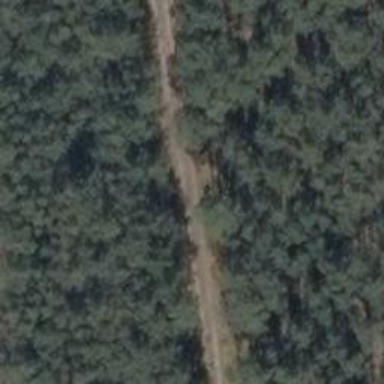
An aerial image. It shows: Sandy track road with grade 4 track type.